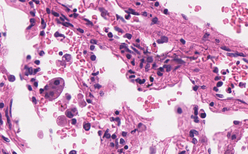
Tumor epithelial tissue: no
Tumor-associated stroma tissue: no
Normal tissue: yes